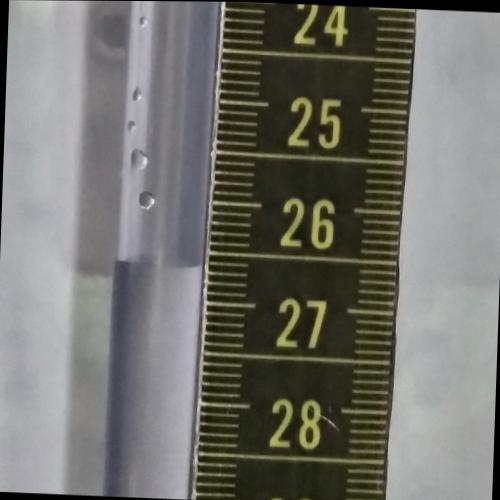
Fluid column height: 26.6 cm